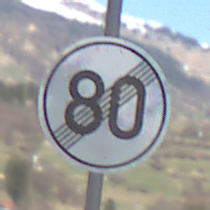
Verkehrszeichen: EndeGeschwindigkeit80
Umgebung: Outdoor, Nature
Tageszeit: MorningAfternoon
Wetter: PartlyCloudy
Licht: Natural
Jahreszeit: NotSpecified
Kontrast: HighContrast